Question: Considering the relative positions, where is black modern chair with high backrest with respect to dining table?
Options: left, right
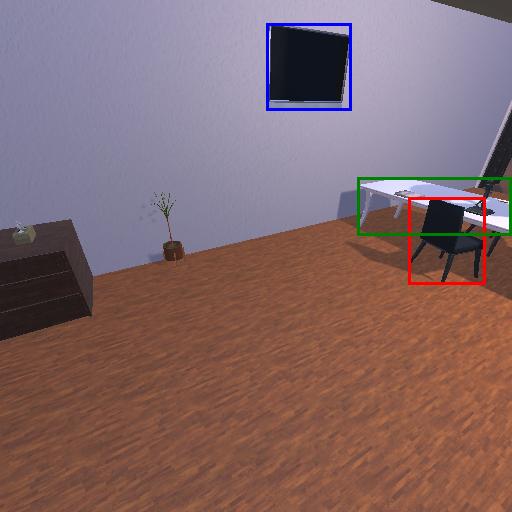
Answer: left